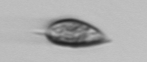
Label: Prorocentrum_triestinum